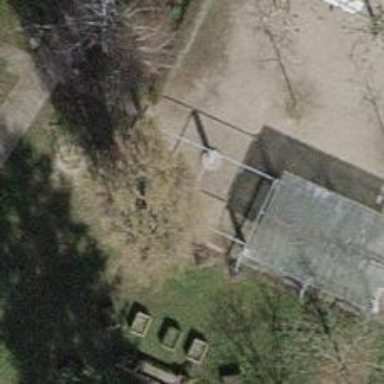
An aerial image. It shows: Picnic table located in leisure land area.